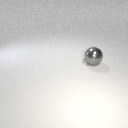
large gray metal sphere